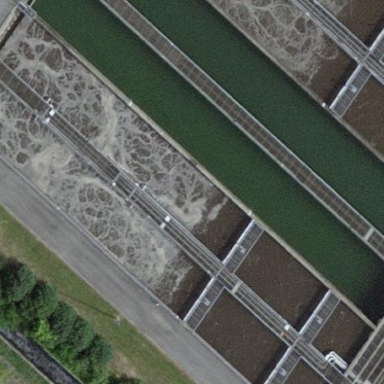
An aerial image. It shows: Body of wastewater.